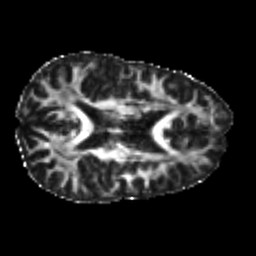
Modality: FA
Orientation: axial
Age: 24
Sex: male
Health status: healthy
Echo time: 0.074 s